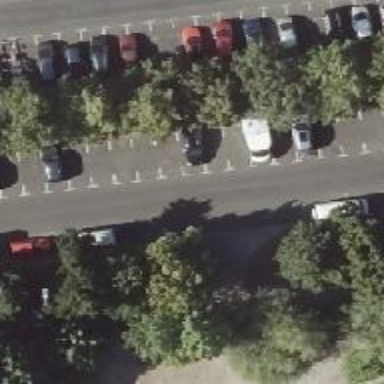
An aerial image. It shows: Parking available on the street side.